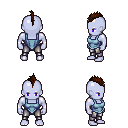
a pixel art fantasy rpg character, male body template, dark elf, purple skin, blue vest, metal pants, brown mohawk hairstyle, four views (front, back, left, right), 2x2 character sprite sheet, small pixel art, hard edges, no anti-aliasing